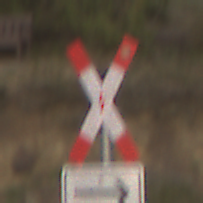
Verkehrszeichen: Andreaskreuz
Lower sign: RichtungsangabeDurchPfeile4
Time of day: Dawn
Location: Outdoor (RoadRail)
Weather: Clear
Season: NotSpecified
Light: Natural